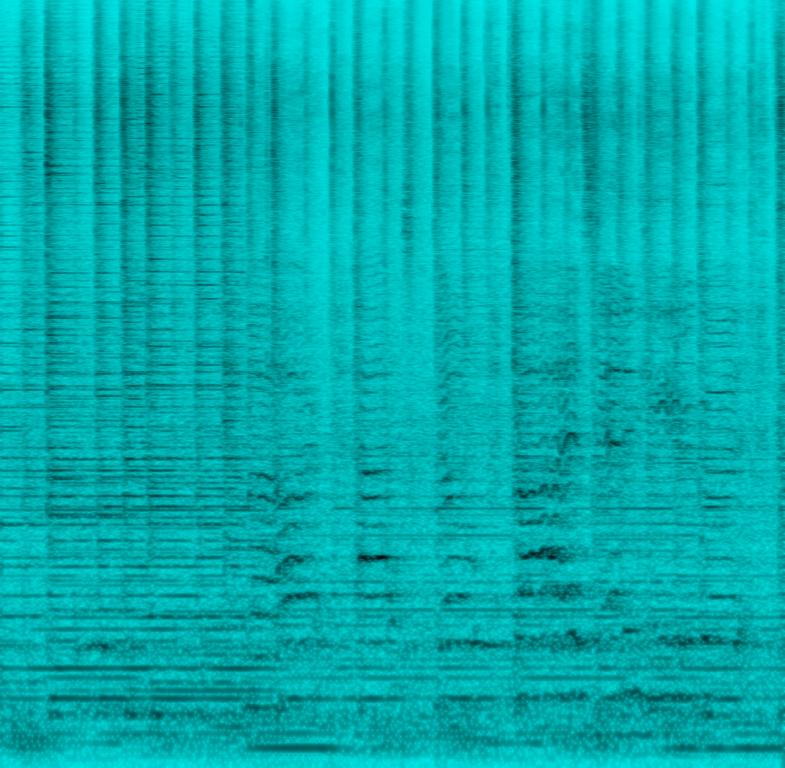
Here we have a live recording of a performance by a female singer/songwriter. She plays simple chords with a simple rhythm on the guitar, while she sings with a vibrant and youthful voice. The song is a pop song.